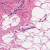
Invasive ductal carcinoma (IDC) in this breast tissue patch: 0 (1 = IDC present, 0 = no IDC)